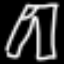
Label: pants